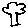
Label: tree